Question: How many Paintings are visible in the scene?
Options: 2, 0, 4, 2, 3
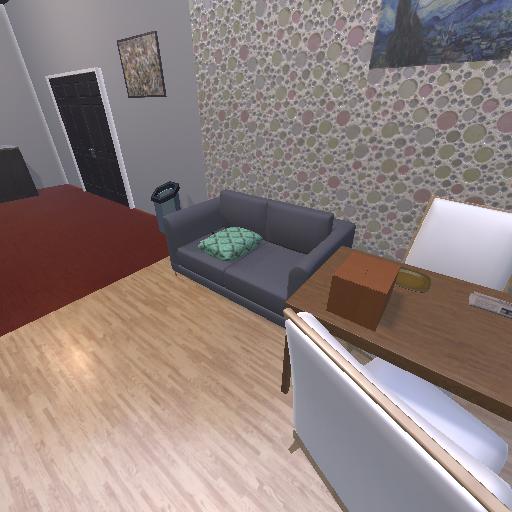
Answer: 2